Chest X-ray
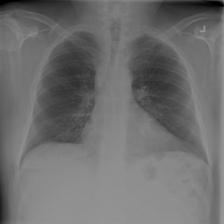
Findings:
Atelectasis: negative
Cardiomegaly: negative
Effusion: negative
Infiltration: negative
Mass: negative
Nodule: negative
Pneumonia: negative
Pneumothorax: negative
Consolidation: negative
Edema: negative
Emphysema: negative
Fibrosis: negative
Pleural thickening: negative
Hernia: negative